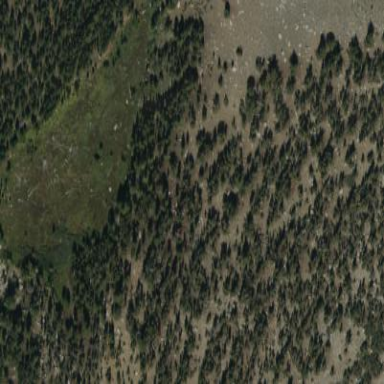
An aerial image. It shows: Wet meadow characterized by grassland vegetation.